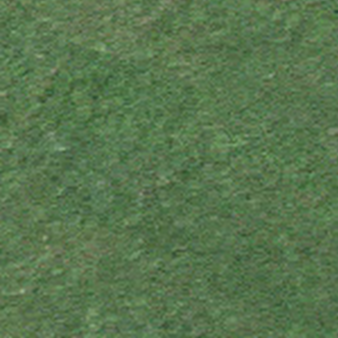
Label: other